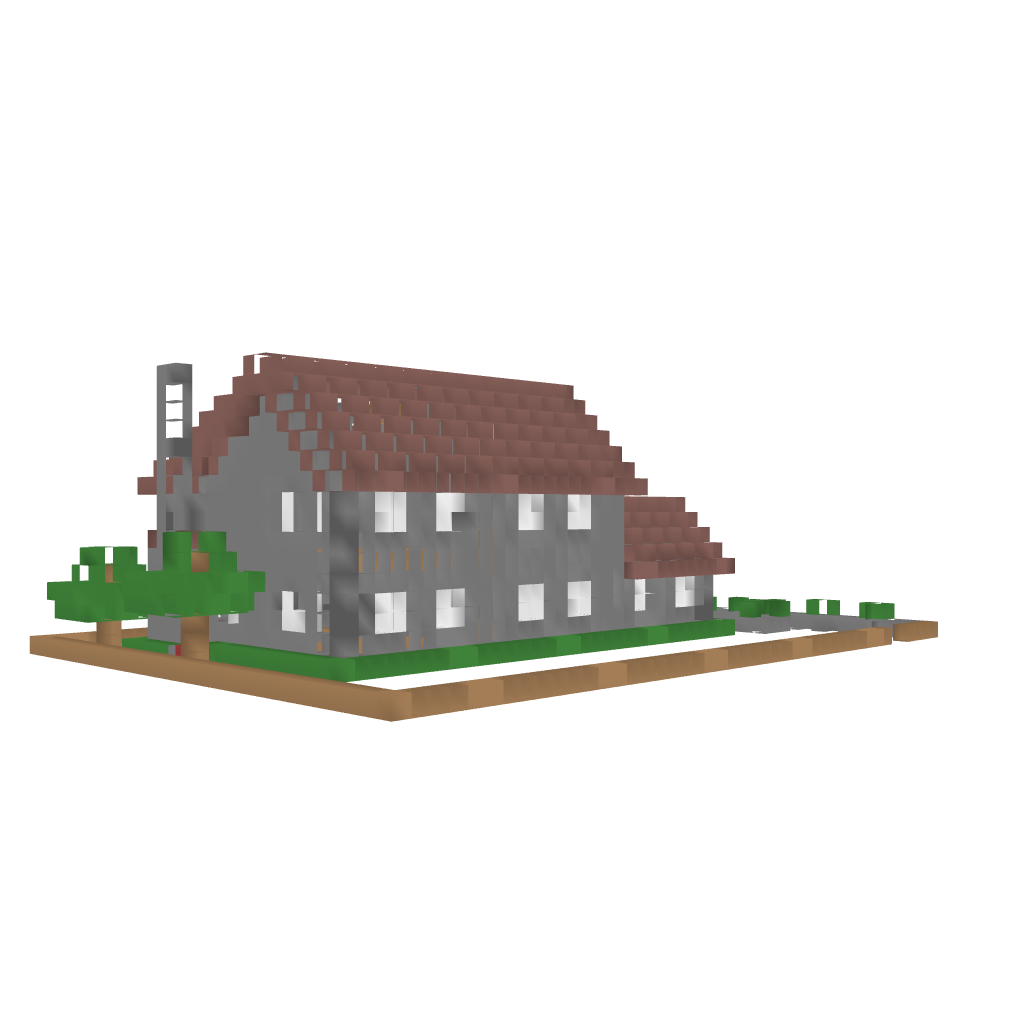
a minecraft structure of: Suburban Brick Home bad low quality